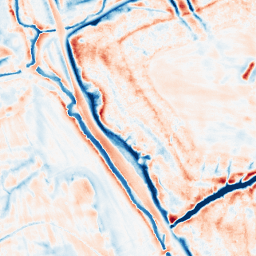
Category: edge_preserving
Decomposition family: bilateral
Decomposition parameters: d: 21
sigma_color: 50
sigma_space: 50
Upsampling method: sinc_hamming
Upsampling parameters: scale: 8
kernel_size: 16
Upsampling scale: 8